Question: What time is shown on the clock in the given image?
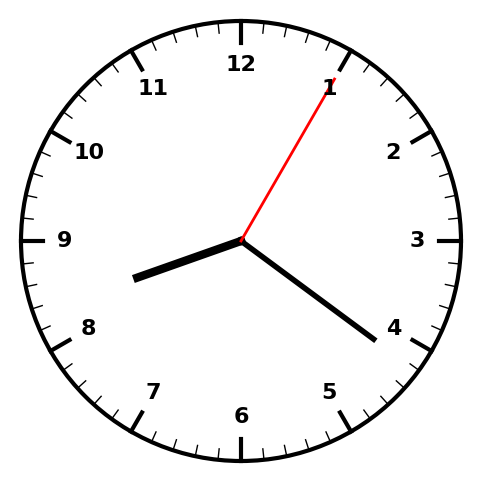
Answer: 08:21:05